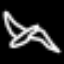
Label: airplane